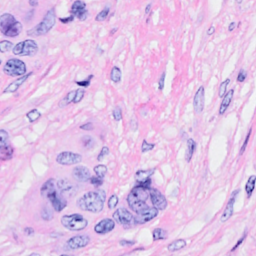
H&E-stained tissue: Breast